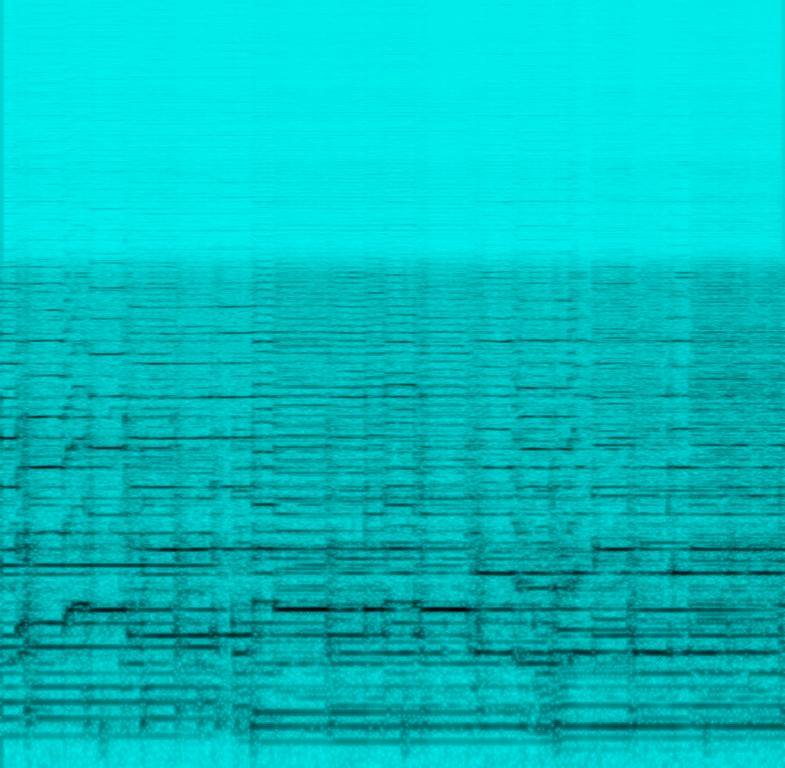
Someone is playing a distorted e-guitar solo along to a backing track containing a strummed acoustic guitar and a simple drum groove. This recording is of poor audio-quality. This song may be playing at home practicing guitar.